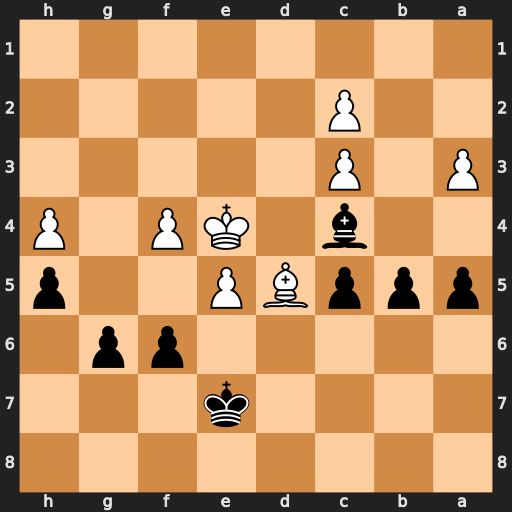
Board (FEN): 8/4k3/5pp1/pppBP2p/2b1KP1P/P1P5/2P5/8
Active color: b
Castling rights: -
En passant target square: -
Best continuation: f5+ Ke3 Bxd5